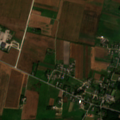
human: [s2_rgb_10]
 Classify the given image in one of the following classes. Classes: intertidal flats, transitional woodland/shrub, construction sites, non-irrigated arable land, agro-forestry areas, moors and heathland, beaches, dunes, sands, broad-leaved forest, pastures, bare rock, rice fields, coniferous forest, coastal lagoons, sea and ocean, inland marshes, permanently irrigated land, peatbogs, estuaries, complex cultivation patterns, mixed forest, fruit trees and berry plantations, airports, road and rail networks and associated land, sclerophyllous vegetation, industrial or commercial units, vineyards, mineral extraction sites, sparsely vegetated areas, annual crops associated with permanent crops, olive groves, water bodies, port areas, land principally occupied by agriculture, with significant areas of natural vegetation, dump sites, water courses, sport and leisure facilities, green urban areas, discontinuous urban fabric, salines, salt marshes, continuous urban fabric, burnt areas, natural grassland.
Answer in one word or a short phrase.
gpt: discontinuous urban fabric, non-irrigated arable land, complex cultivation patterns